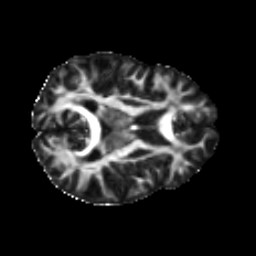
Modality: FA
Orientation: axial
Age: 23
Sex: female
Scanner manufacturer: ge
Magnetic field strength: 3 T
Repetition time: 7.8 s
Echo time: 0.0606 s